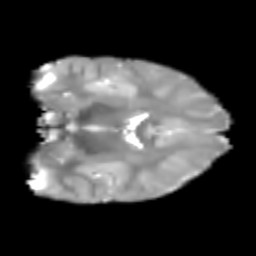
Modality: T2w
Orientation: coronal
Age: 7
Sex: male
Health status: healthy